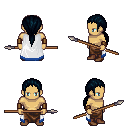
a pixel art fantasy rpg character, male body template, human, tanned skin, white trimmed cape, robe skirt, raven ponytail hairstyle, leather bracers, brown shoes, spear, four views (front, back, left, right), 2x2 character sprite sheet, small pixel art, hard edges, no anti-aliasing